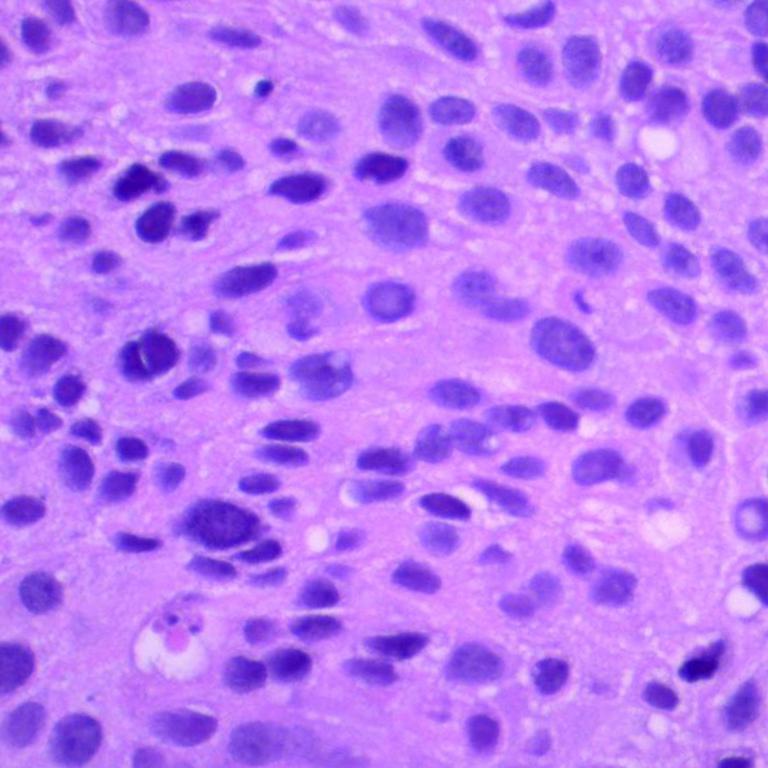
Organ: lung
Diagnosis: squamous carcinomas